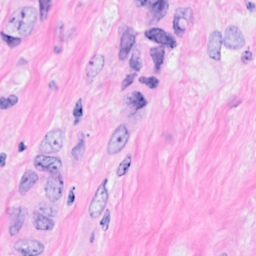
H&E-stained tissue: Breast